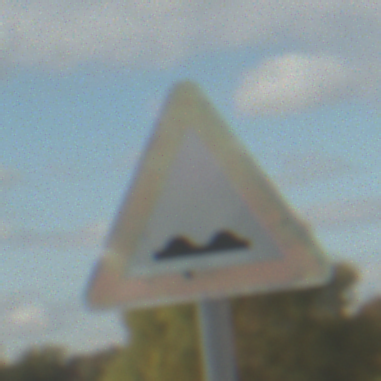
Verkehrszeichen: UnebeneFahrbahn
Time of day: MorningAfternoon
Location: Outdoor (RoadRail)
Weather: PartlyCloudy
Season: NotSpecified
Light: Natural